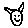
Label: cat